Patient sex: F
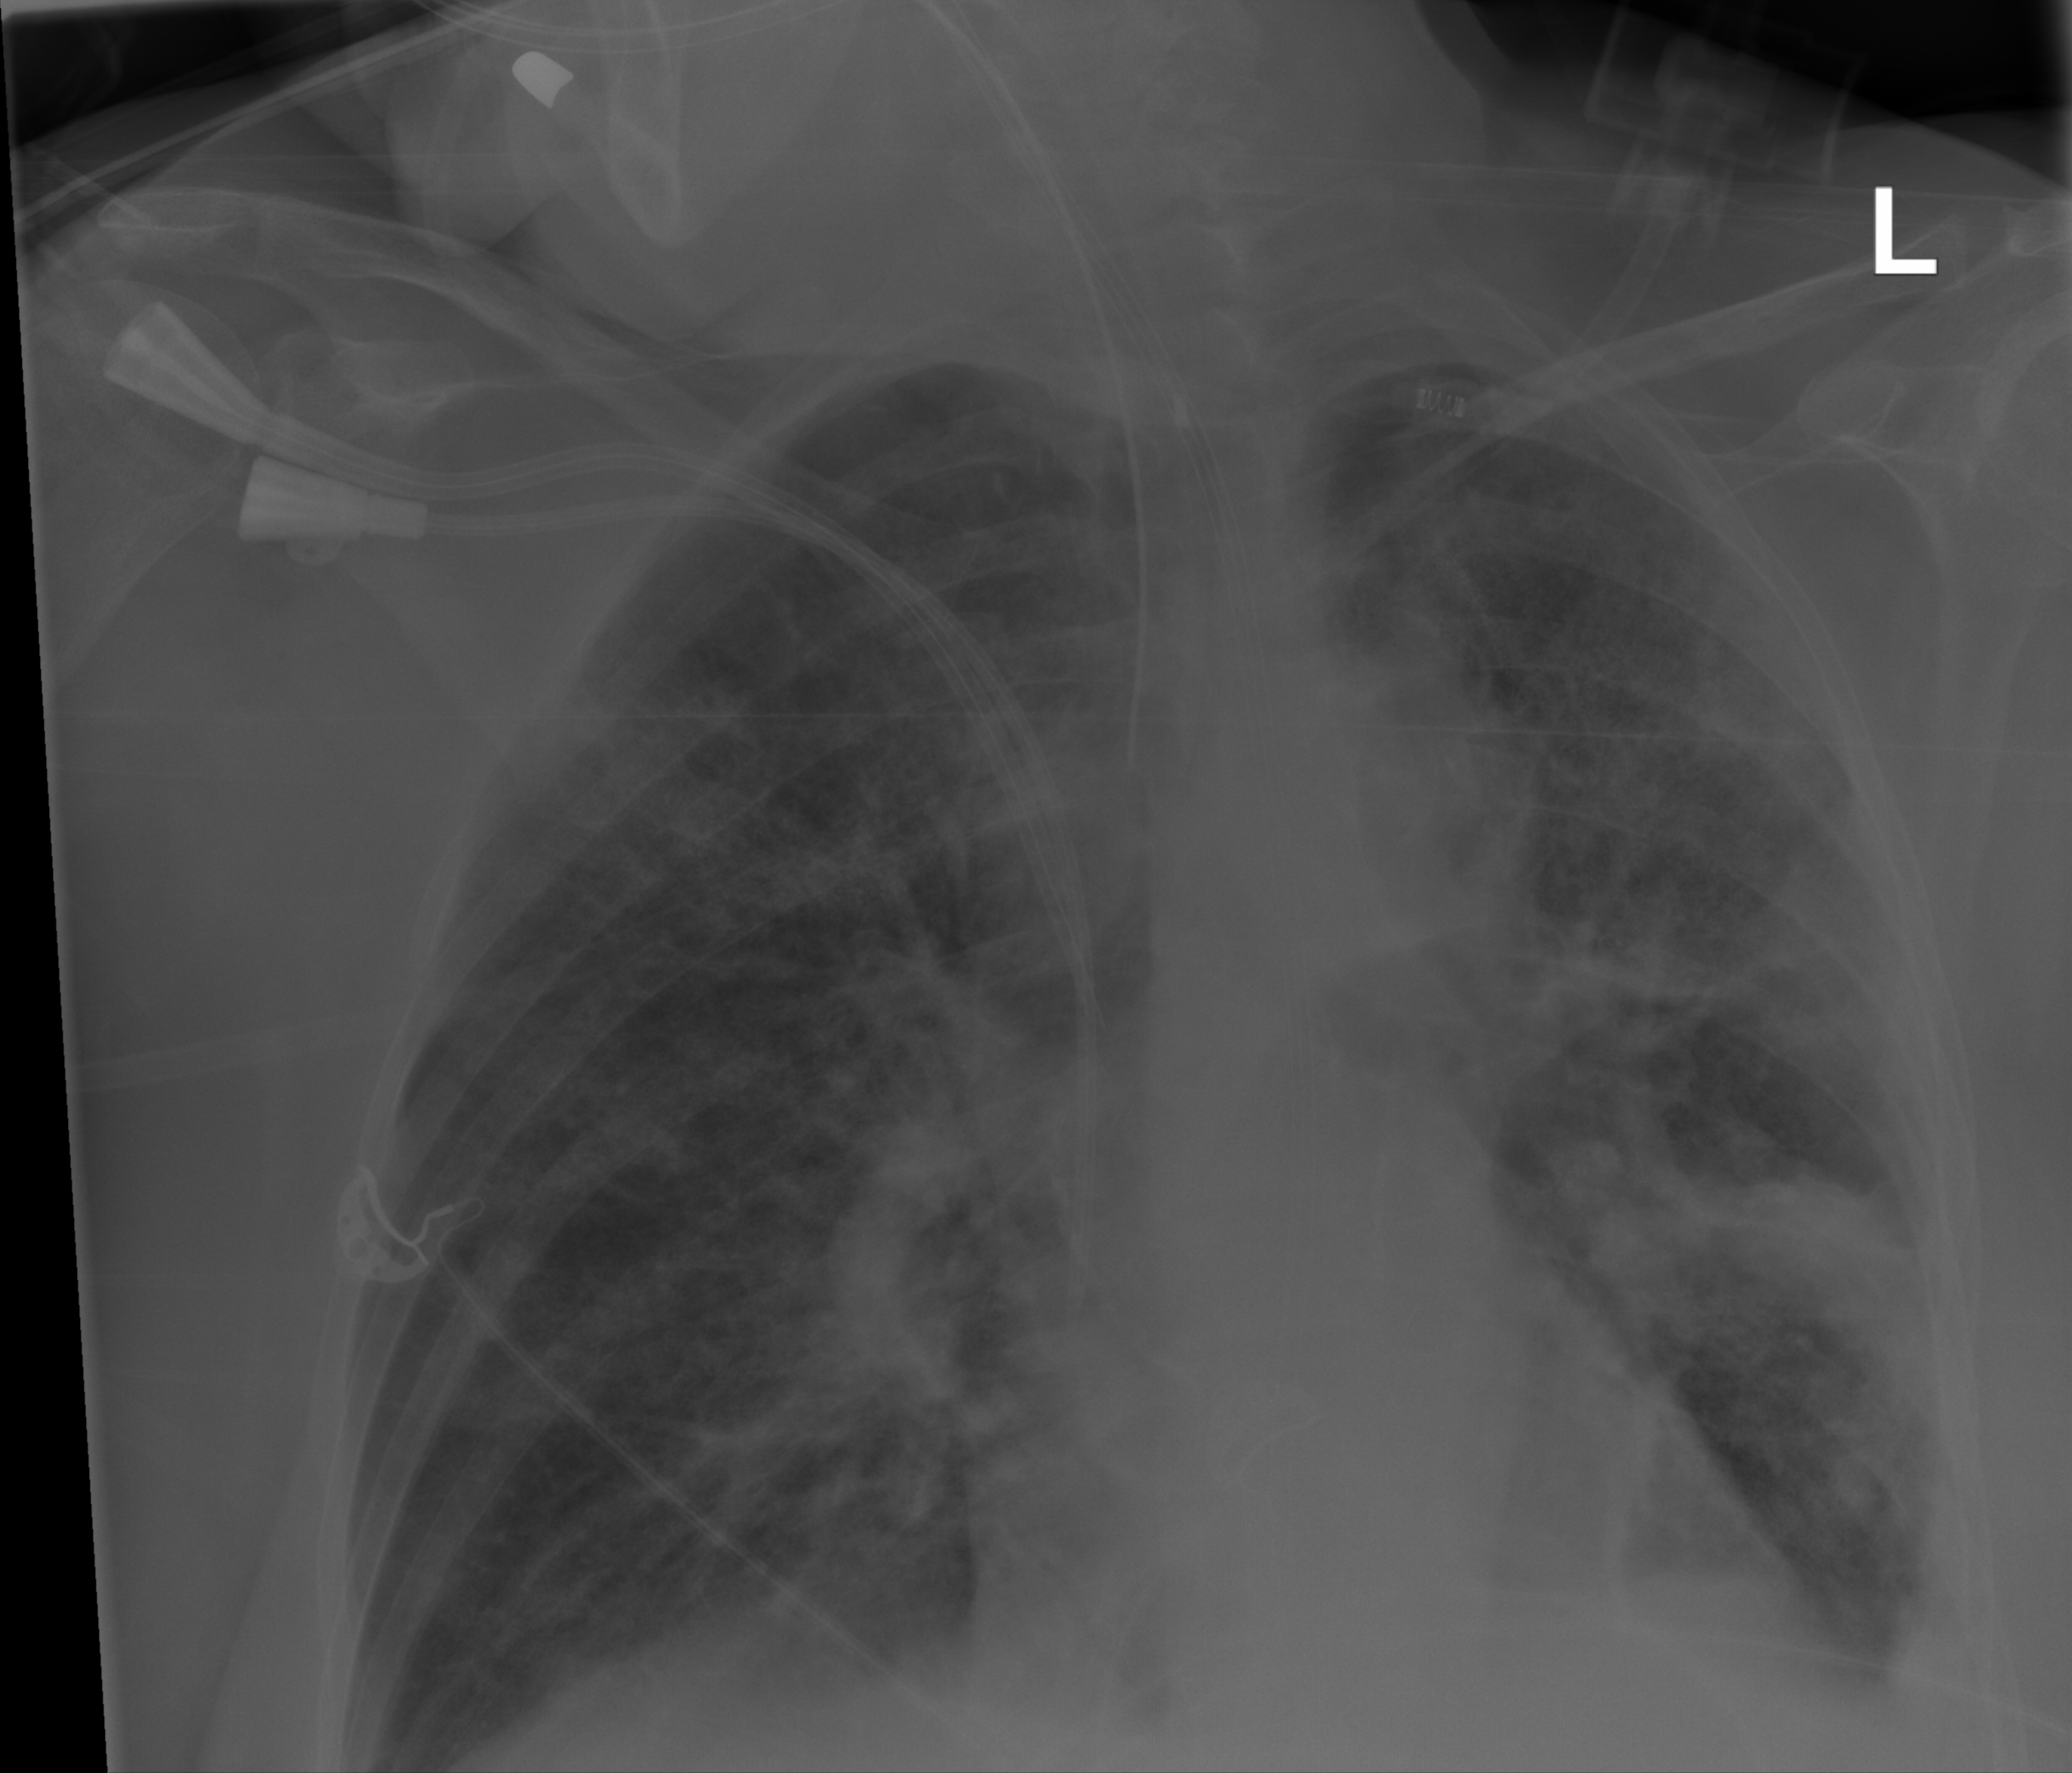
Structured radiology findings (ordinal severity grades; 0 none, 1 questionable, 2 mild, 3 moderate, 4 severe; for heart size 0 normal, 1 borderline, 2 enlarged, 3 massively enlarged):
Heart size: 0
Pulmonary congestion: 2
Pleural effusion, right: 1
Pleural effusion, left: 2
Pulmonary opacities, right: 2
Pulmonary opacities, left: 3
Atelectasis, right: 2
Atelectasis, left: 2